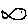
Label: fish